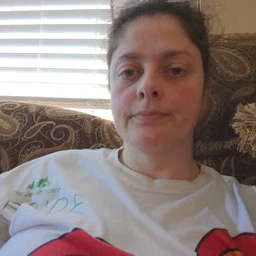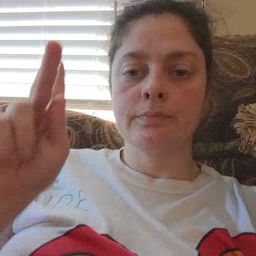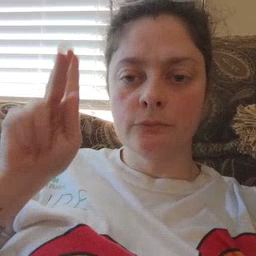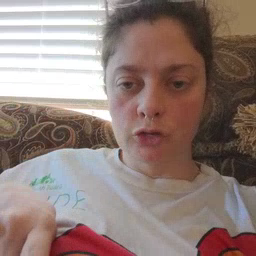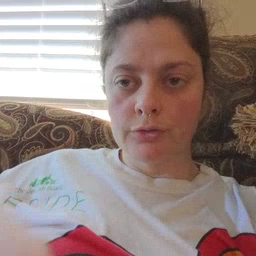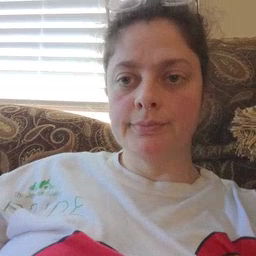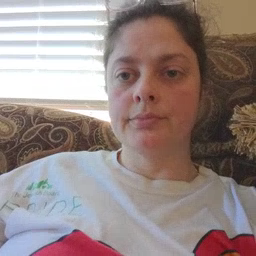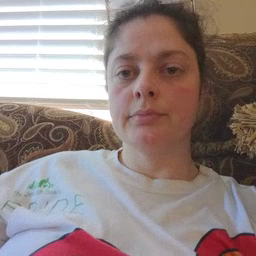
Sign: person